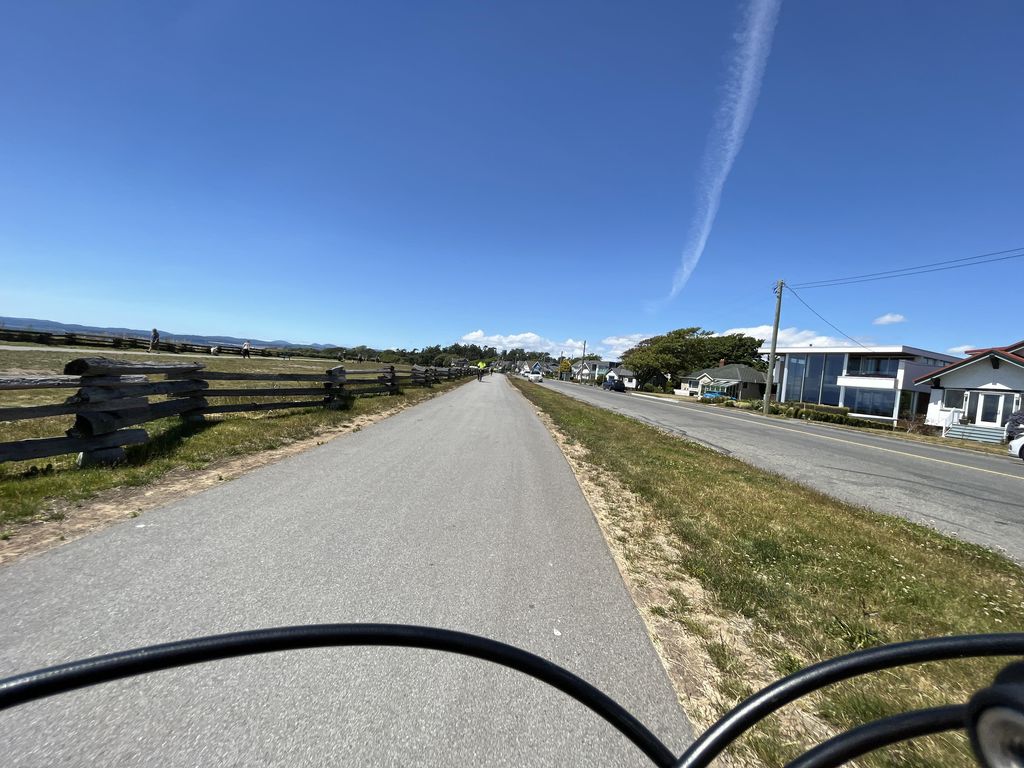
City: victoria